Interaction volume radius: 5 \u00c5
Interaction volume height: 10 \u00c5
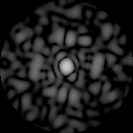
Disorder parameter: 0.8778